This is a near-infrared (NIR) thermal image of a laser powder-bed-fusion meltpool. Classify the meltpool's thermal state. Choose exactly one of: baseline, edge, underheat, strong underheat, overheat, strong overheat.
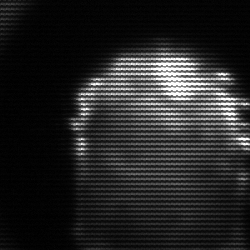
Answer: baseline